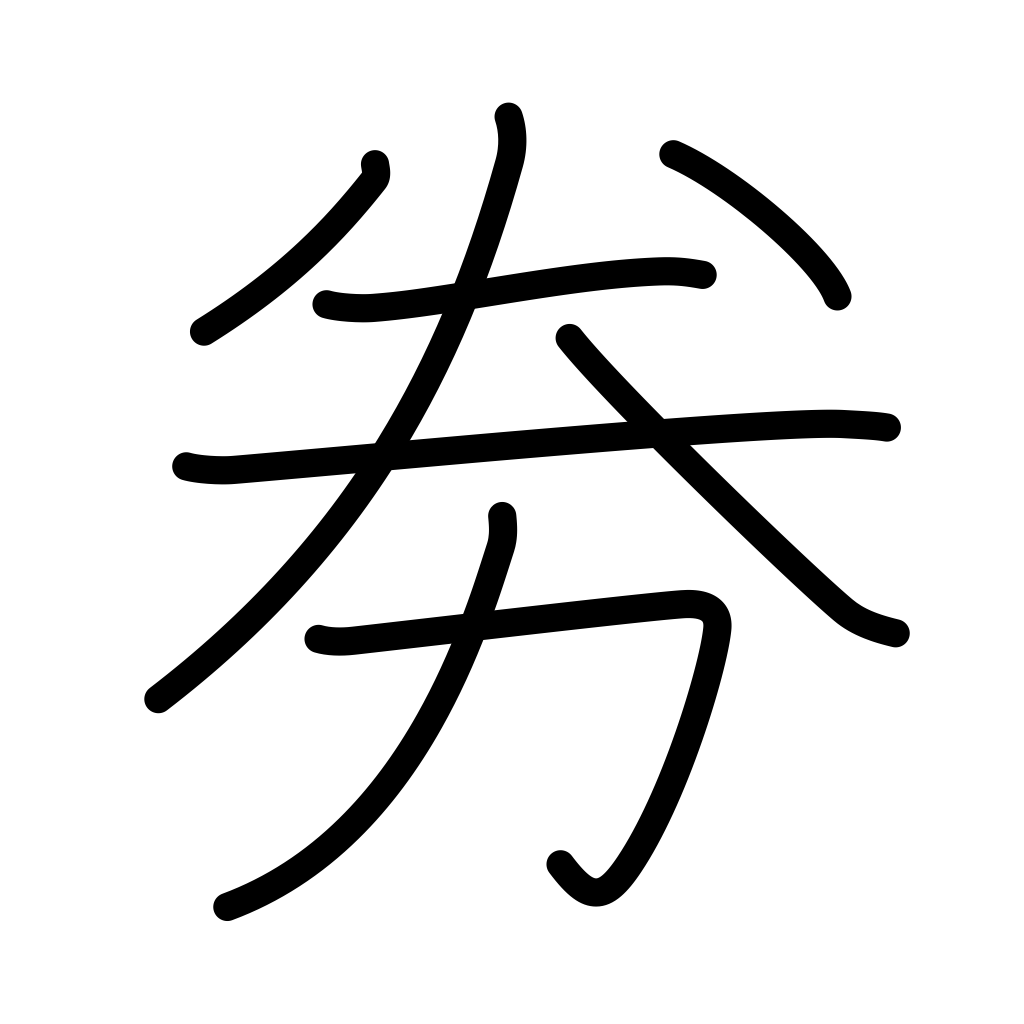
Meaning: become fatigued, stop